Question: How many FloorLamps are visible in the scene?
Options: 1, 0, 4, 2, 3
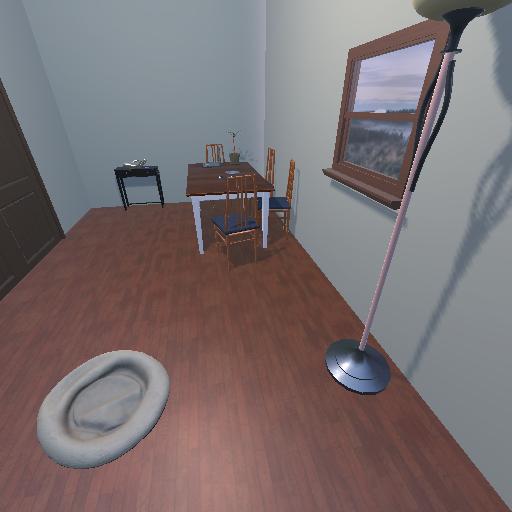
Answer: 1